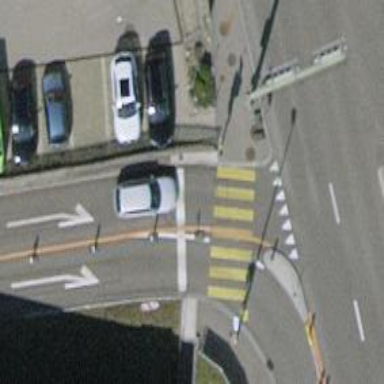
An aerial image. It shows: Road with traffic signals at crossing.